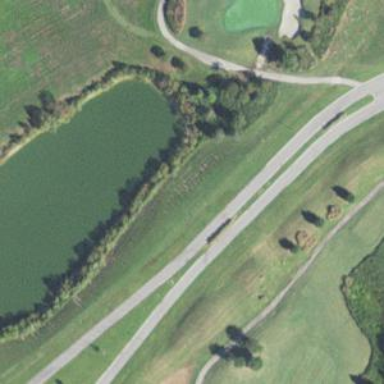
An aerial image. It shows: Rough grassy area used for golf.